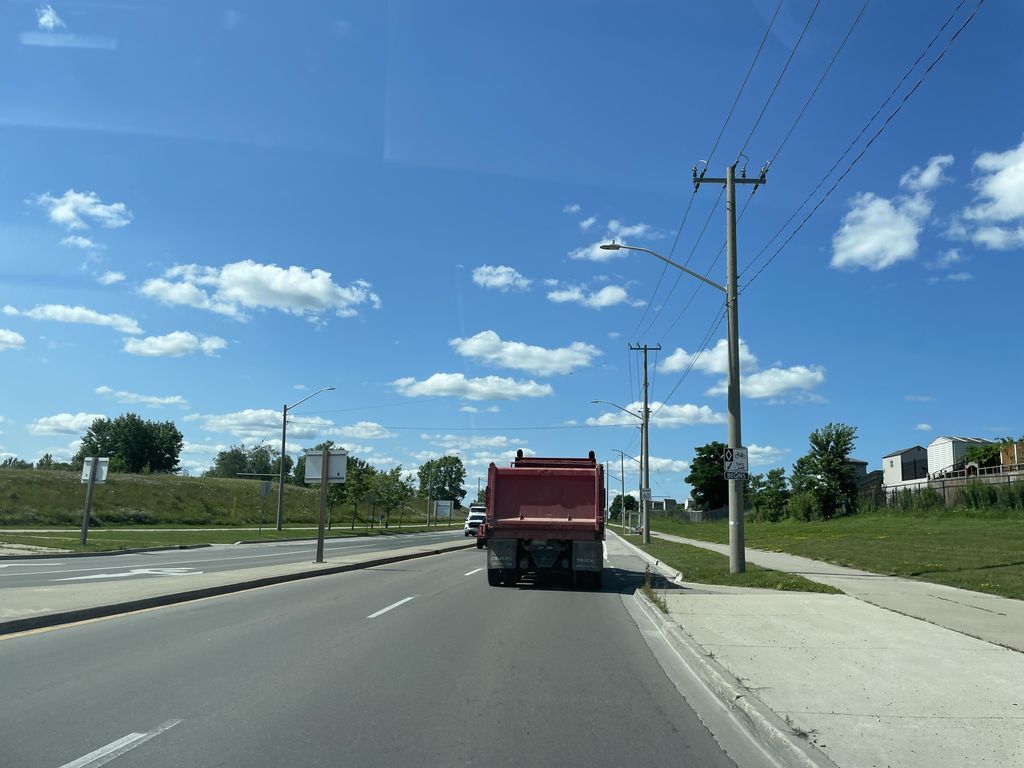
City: kitchener-waterloo